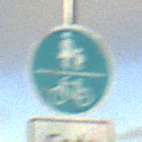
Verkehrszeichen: GemeinsamerGehUndRadweg
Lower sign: HinweisDurchVerbaleAngabe2
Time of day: SunriseSunset
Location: Outdoor (Nature)
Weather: PartlyCloudy
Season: NotSpecified
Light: Natural